Interaction volume radius: 5 \u00c5
Interaction volume height: 25 \u00c5
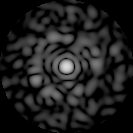
Disorder parameter: 0.8319